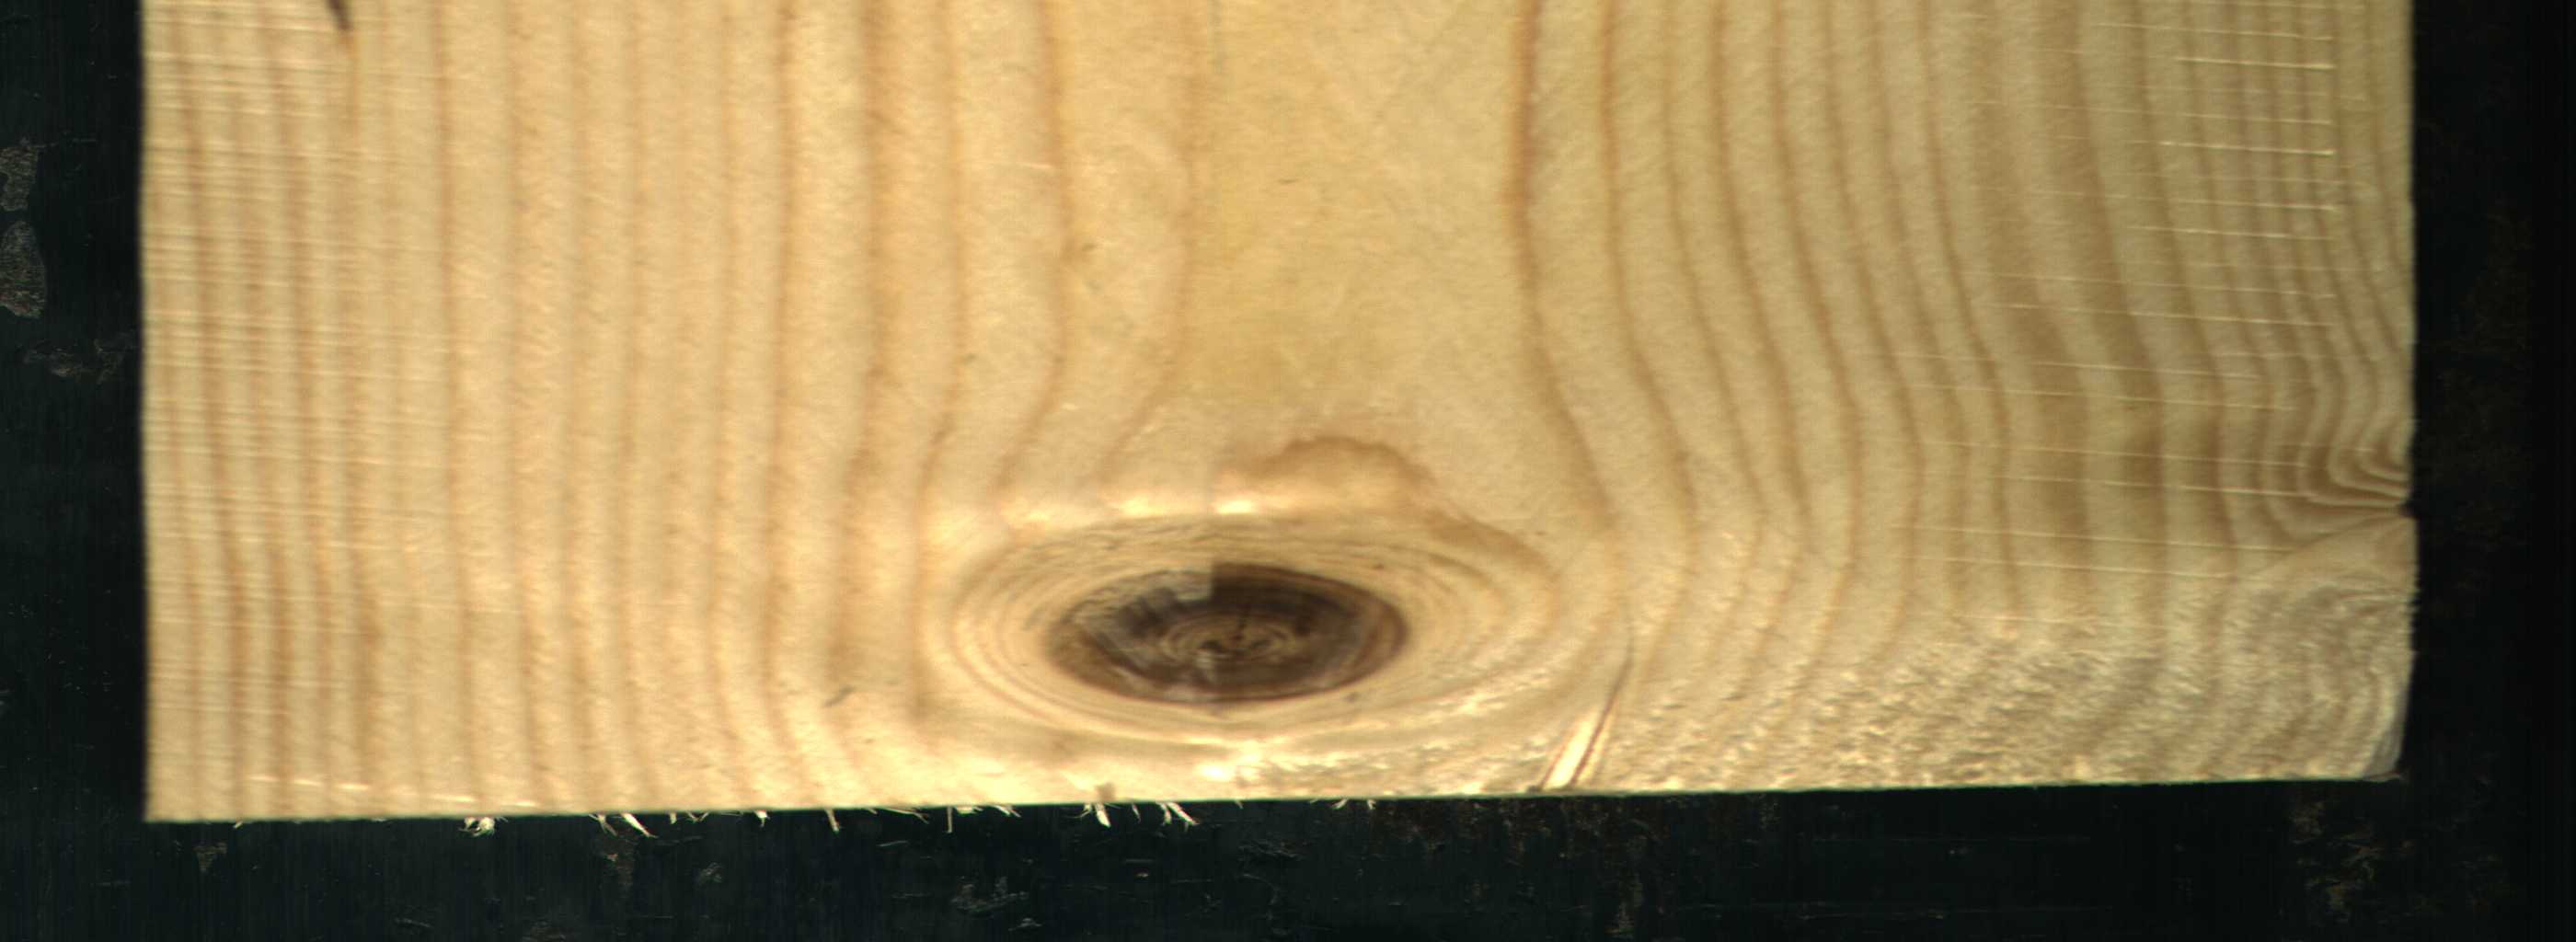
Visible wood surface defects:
Dead_Knot